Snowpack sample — Loveland Pass, Silver Plume, Colorado, USA (1/12/25, 11:40 AM MST)
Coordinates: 39.66, -105.88
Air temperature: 7 °F
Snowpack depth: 140 cm
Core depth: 10 cm
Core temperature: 41 °F
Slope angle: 11°, slope face: 30°
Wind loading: high
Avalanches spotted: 2
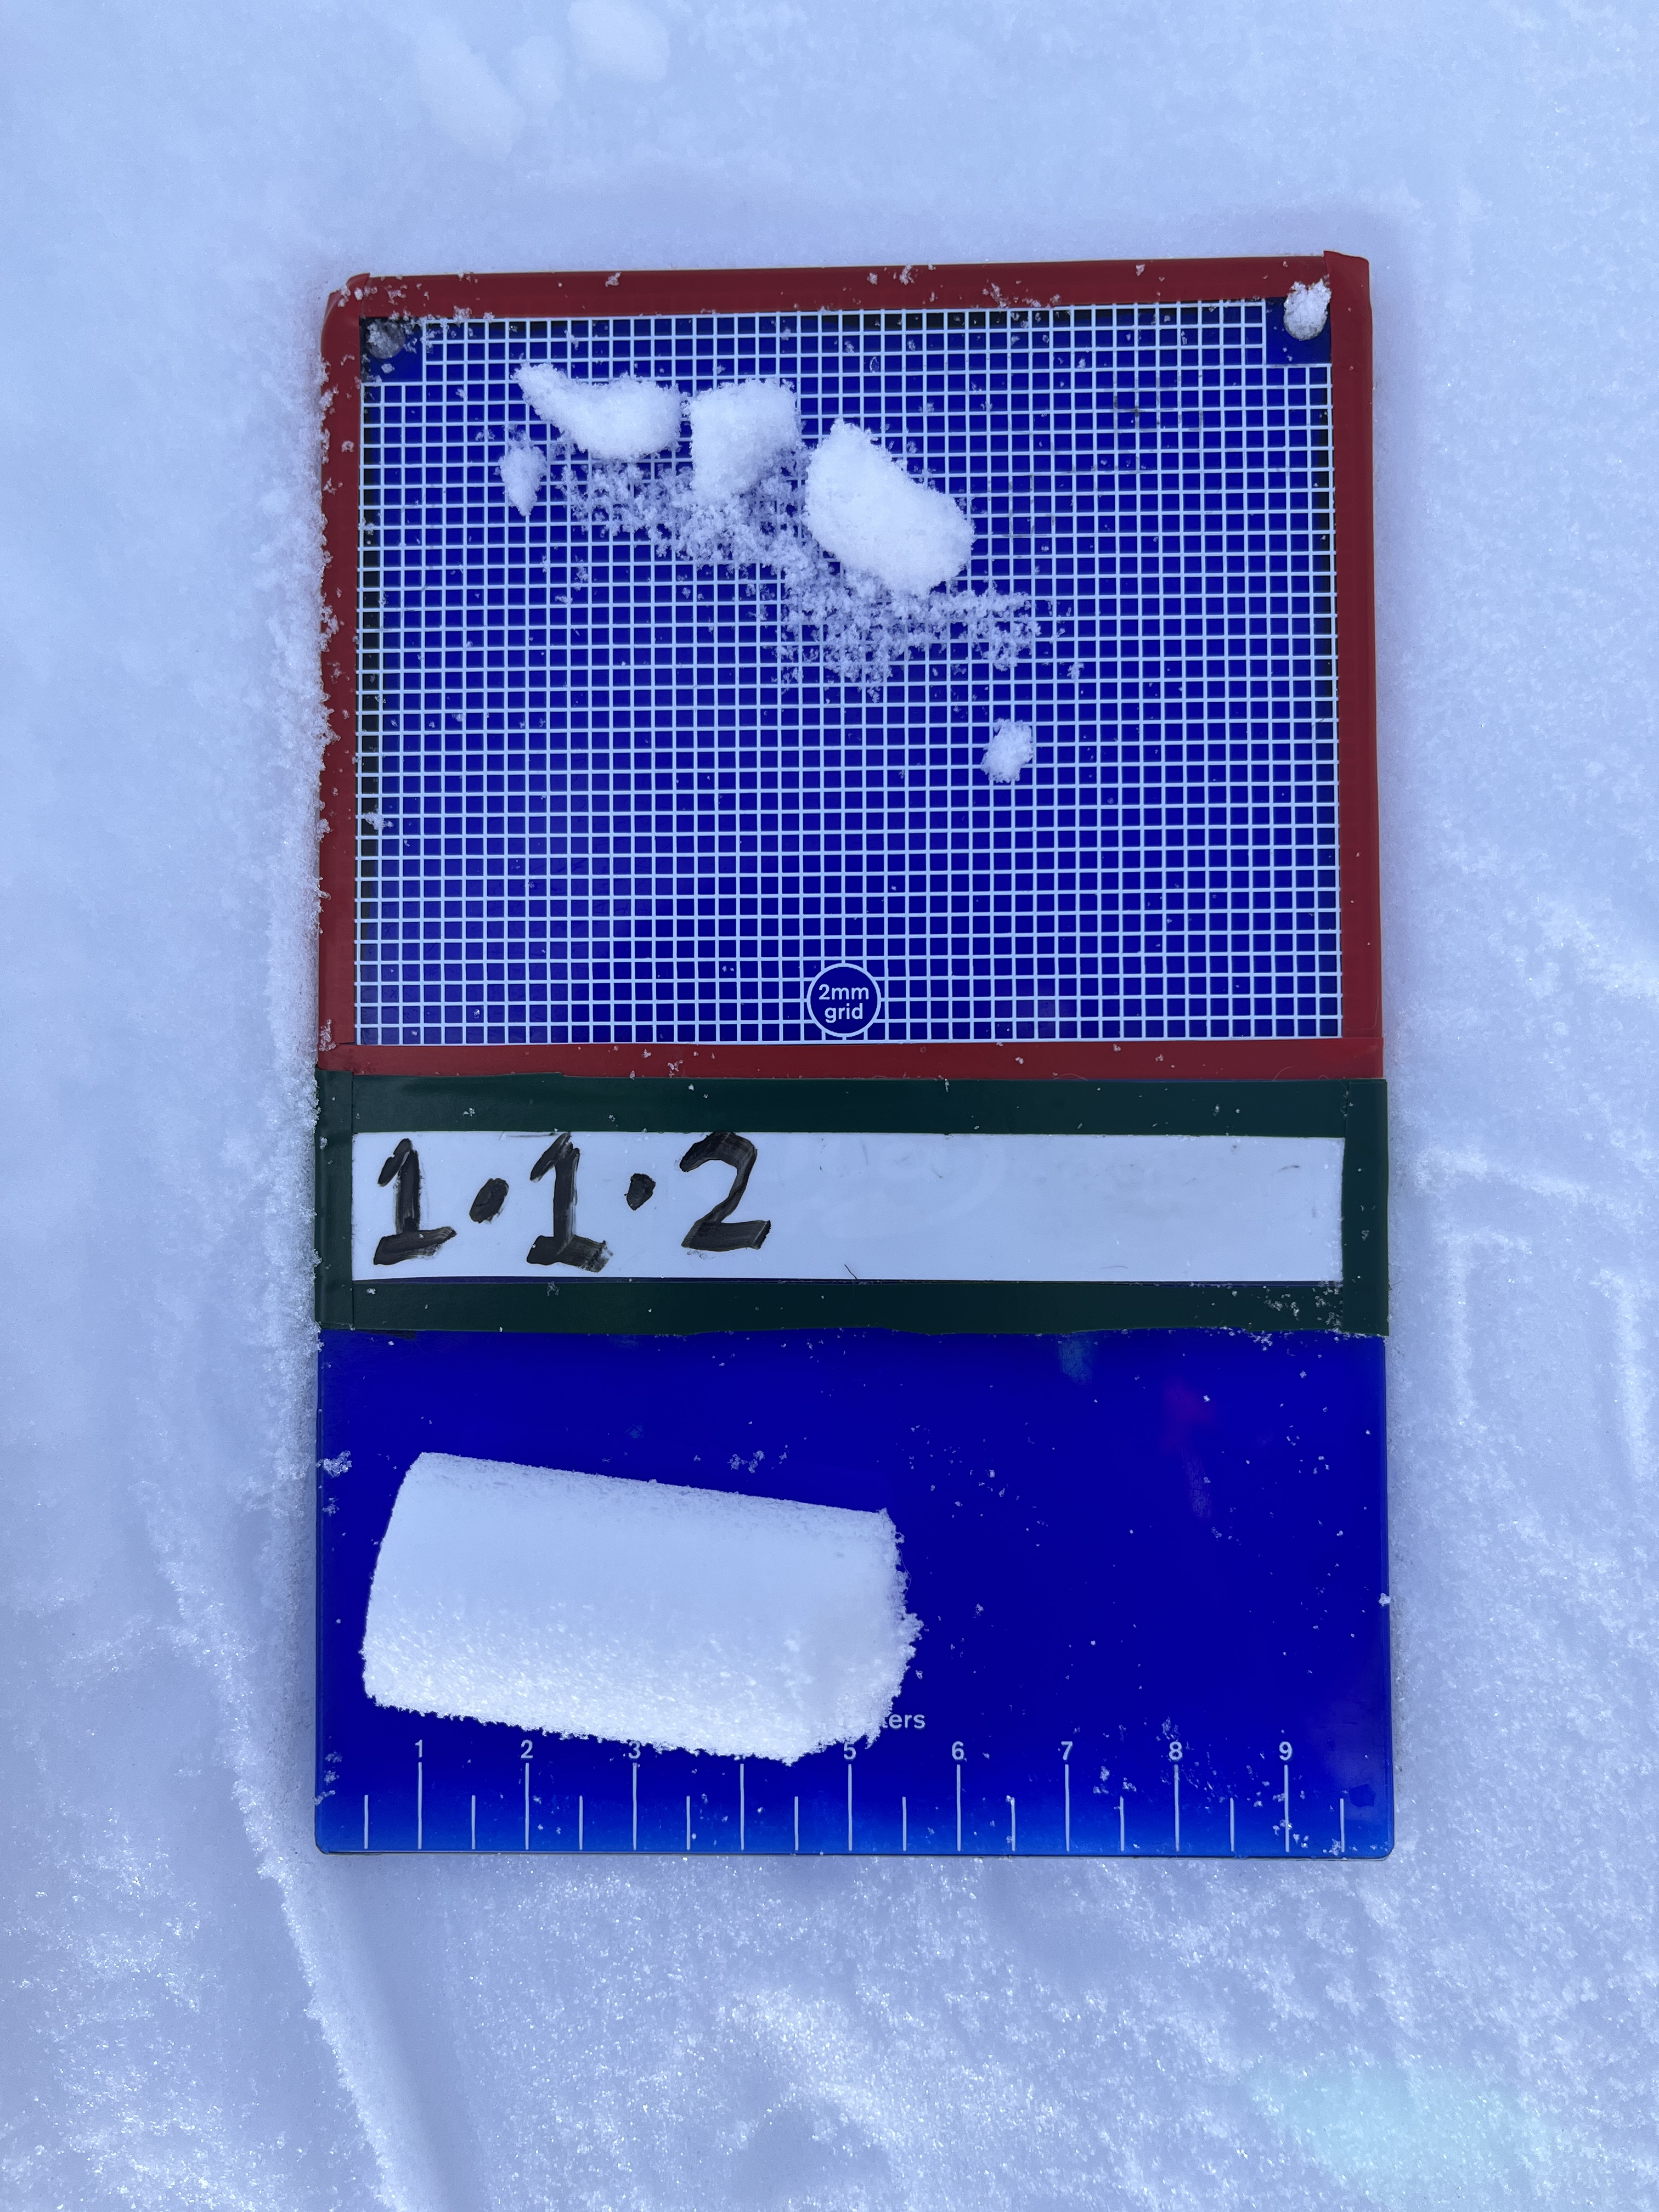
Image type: crystal_card
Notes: Pilot using slightly modified coring method that took too large segment for snow profile picturing, advised not to use in higher level models. Two avalanche on south face nearby, partially cloudy with light snow in the last 24 hours. Lots of wind loading on eastern features.